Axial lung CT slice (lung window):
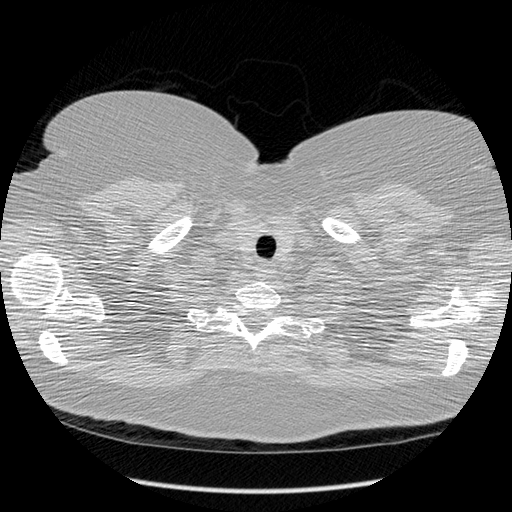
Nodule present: no